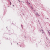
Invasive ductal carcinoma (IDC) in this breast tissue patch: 0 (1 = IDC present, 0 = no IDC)